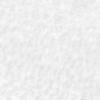
Label: no_change